Interaction volume radius: 5 \u00c5
Interaction volume height: 10 \u00c5
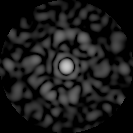
Disorder parameter: 0.8297